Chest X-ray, AP view. Patient: 9 years old, sex M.
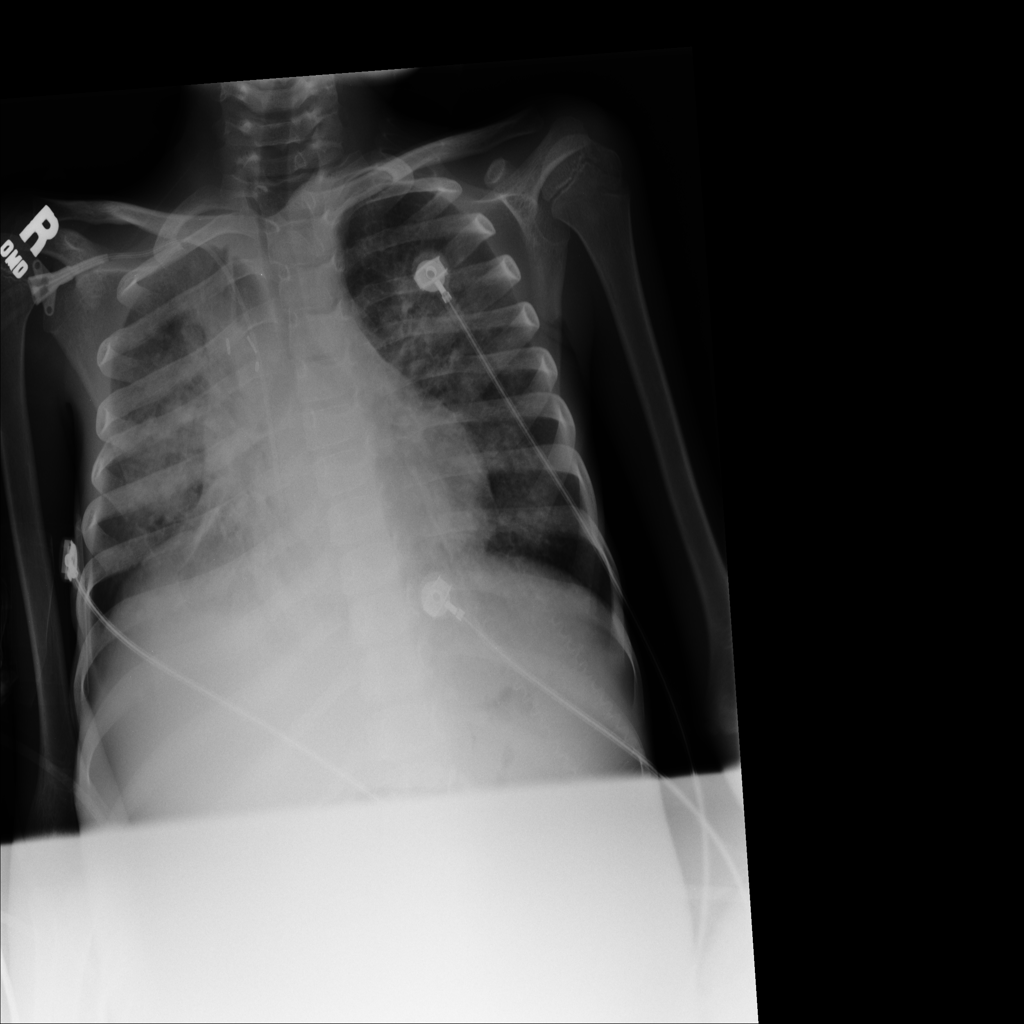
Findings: Infiltration